Aerial crown-view tile of a tropical tree (Barro Colorado Island, Panama), acquired 20250818:
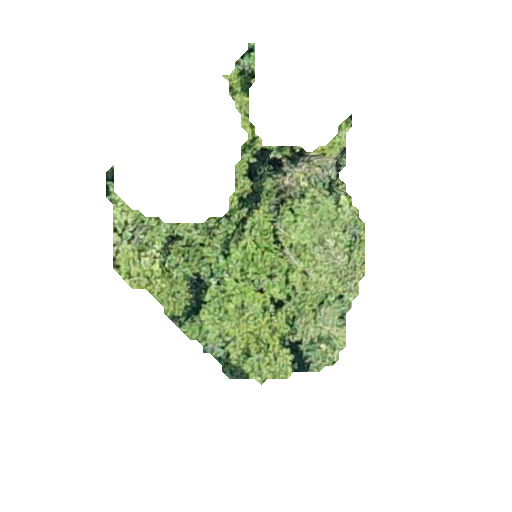
Species: Quararibea stenophylla
GBIF accepted scientific name: Quararibea stenophylla
Crown area: 58.818 m²